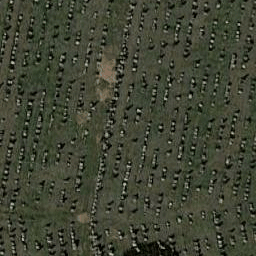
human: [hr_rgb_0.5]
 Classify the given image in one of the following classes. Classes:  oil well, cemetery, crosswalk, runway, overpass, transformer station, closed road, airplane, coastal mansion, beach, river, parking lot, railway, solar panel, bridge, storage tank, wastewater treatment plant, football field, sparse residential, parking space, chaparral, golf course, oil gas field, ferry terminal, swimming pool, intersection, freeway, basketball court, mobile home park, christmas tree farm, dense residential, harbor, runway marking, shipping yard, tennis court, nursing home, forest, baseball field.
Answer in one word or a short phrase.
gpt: cemetery